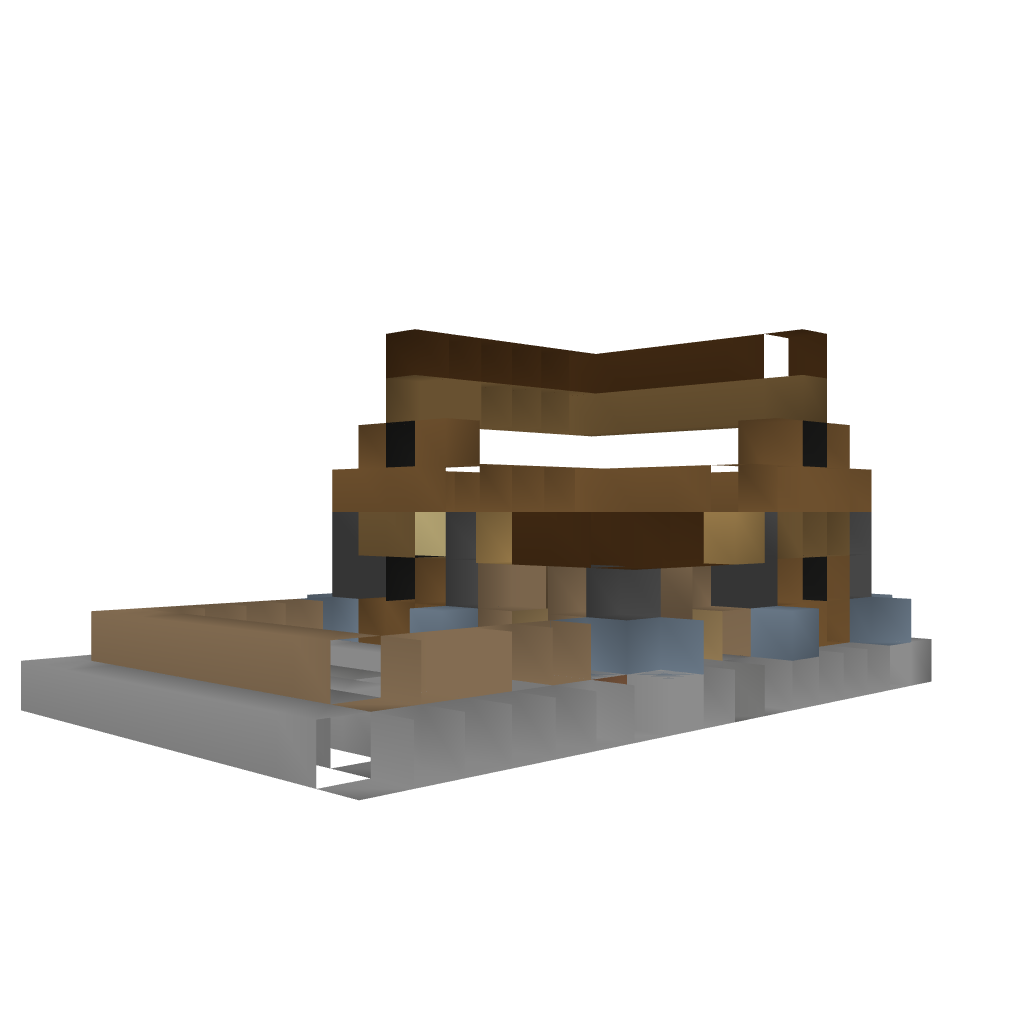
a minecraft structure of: Medieval farmer house